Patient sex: F
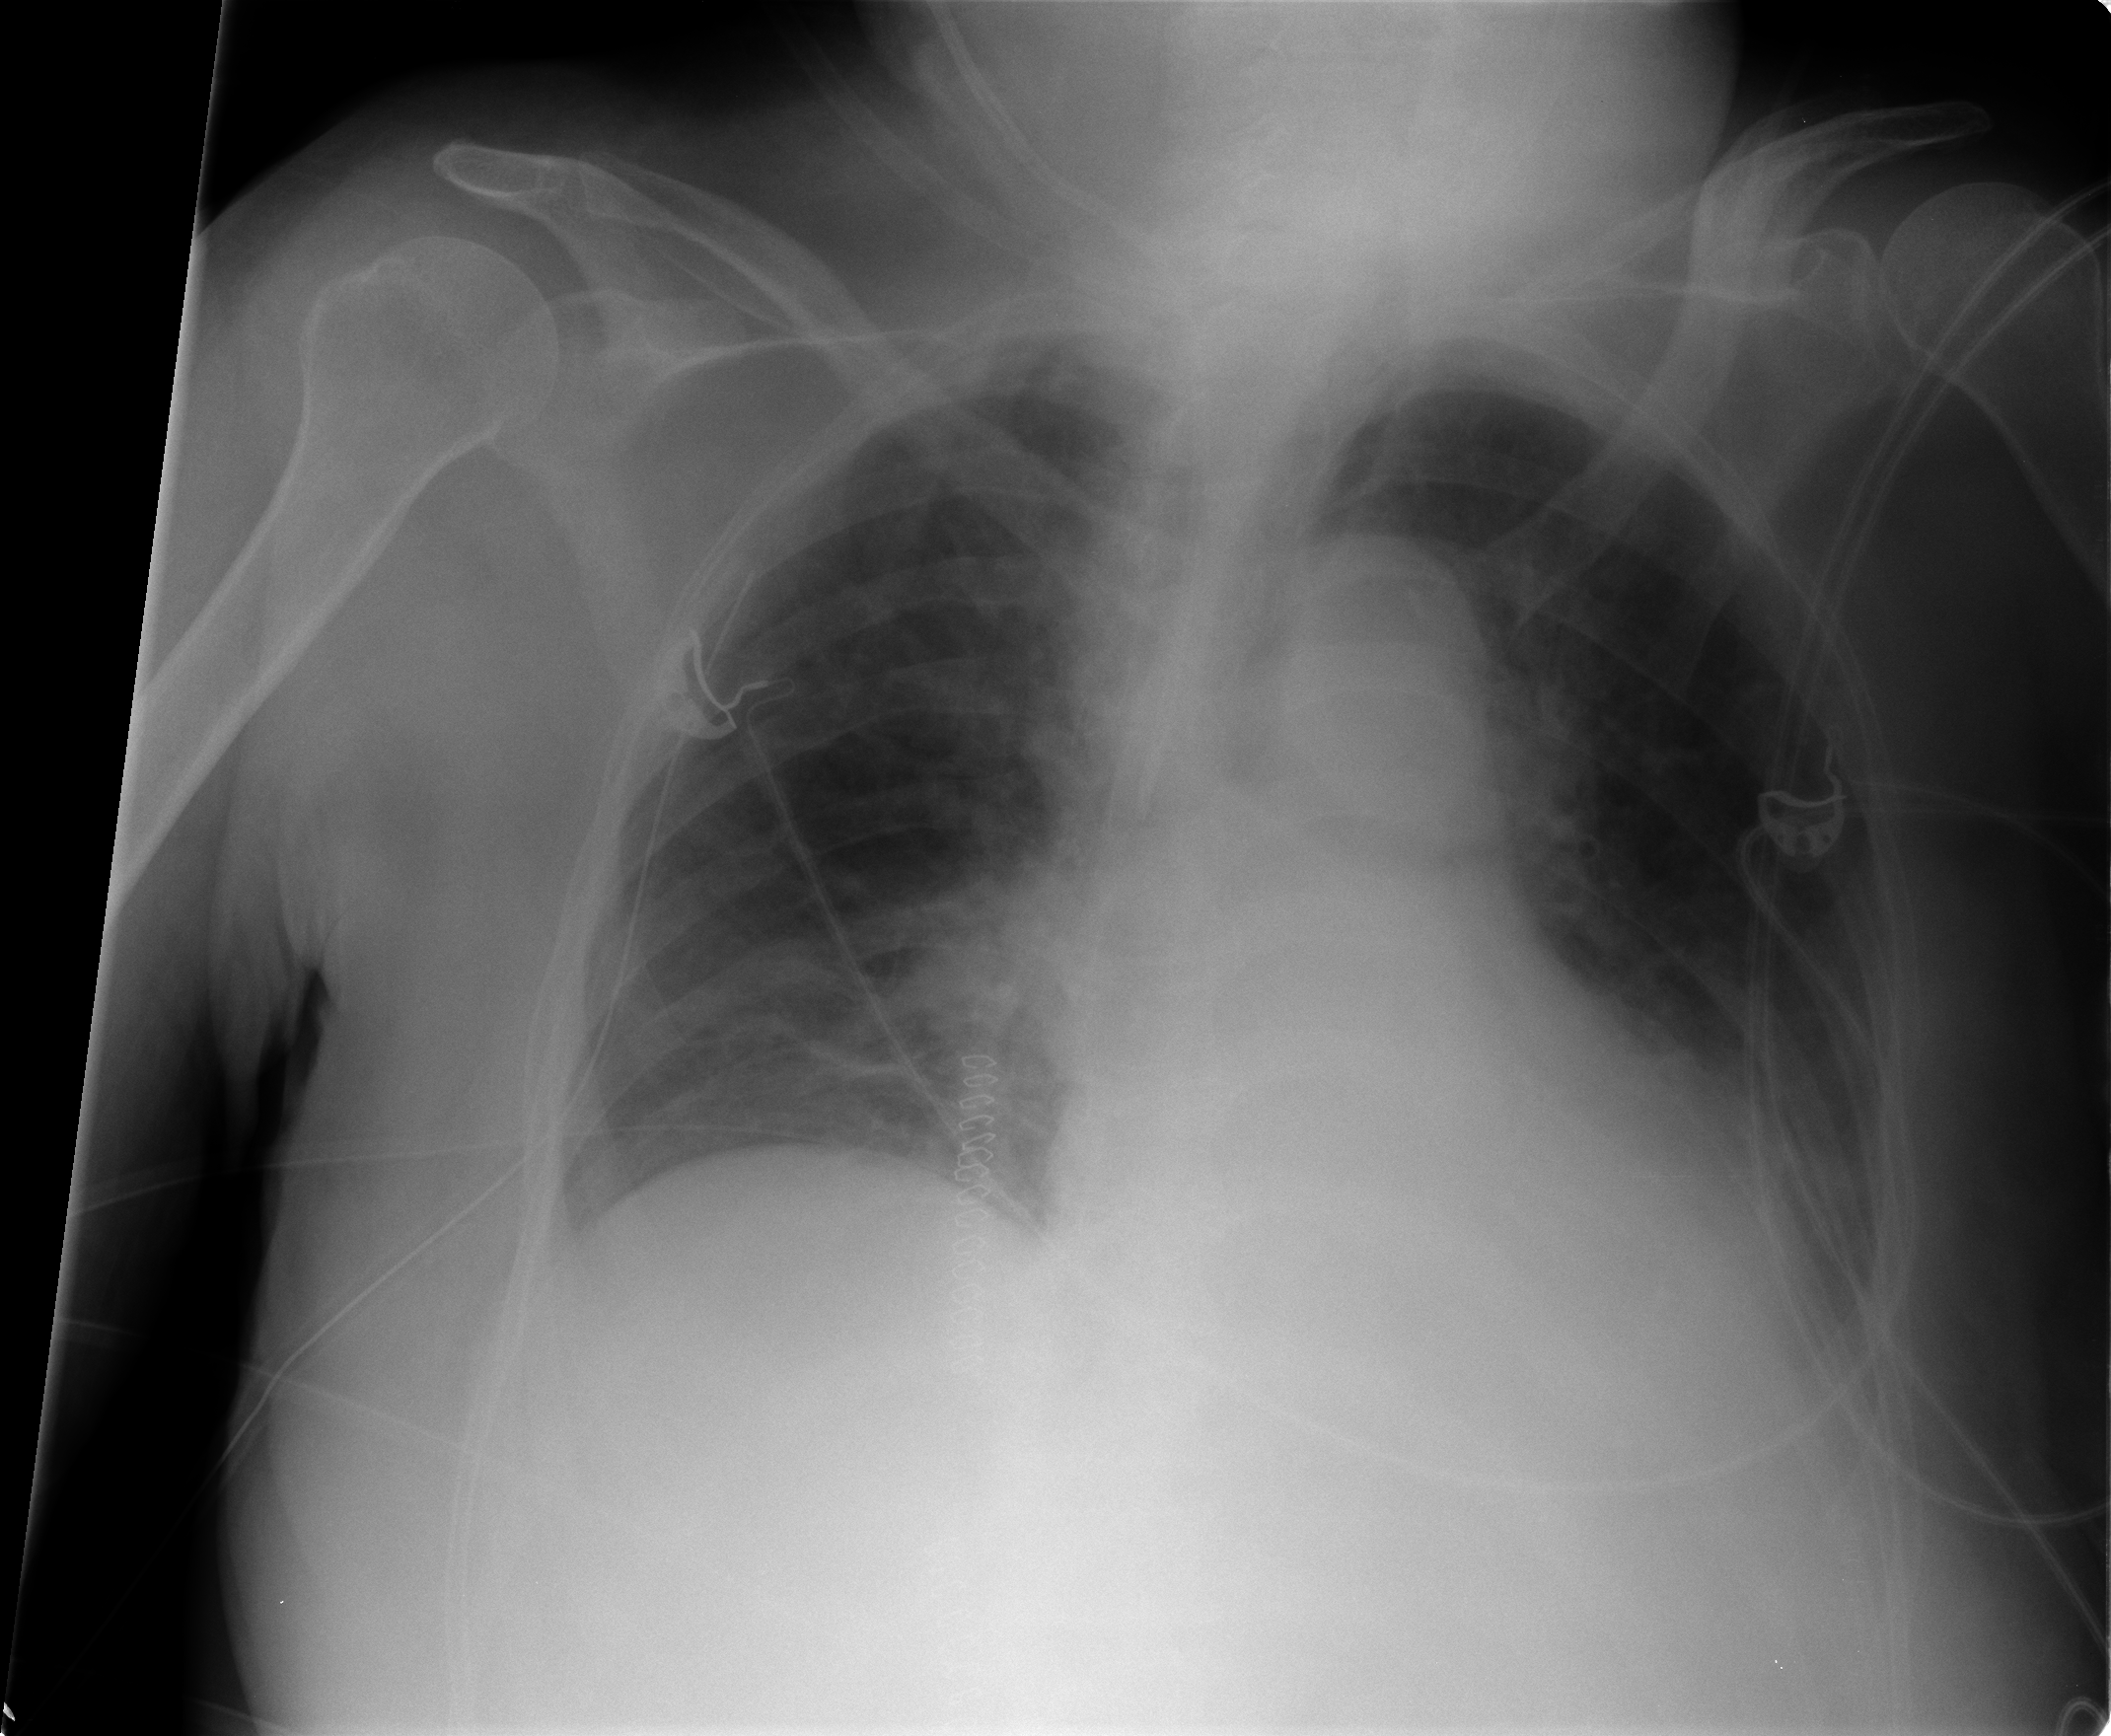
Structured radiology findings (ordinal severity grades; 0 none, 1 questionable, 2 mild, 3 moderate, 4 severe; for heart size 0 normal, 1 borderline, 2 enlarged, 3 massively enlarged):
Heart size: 0
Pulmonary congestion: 0
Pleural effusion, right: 0
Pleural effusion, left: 0
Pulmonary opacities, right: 0
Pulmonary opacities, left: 0
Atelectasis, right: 2
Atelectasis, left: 0